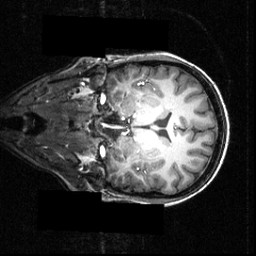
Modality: T1w
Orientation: coronal
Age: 21
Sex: female
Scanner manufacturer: siemens
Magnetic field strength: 3.951 T
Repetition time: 1.5 s
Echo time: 0.00335 s